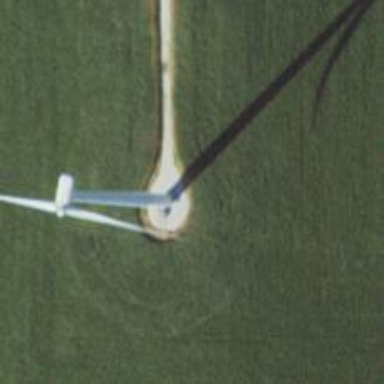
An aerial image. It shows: Wind generator using horizontal axis wind turbines.